Platform: macOS
Application: Arc Browser
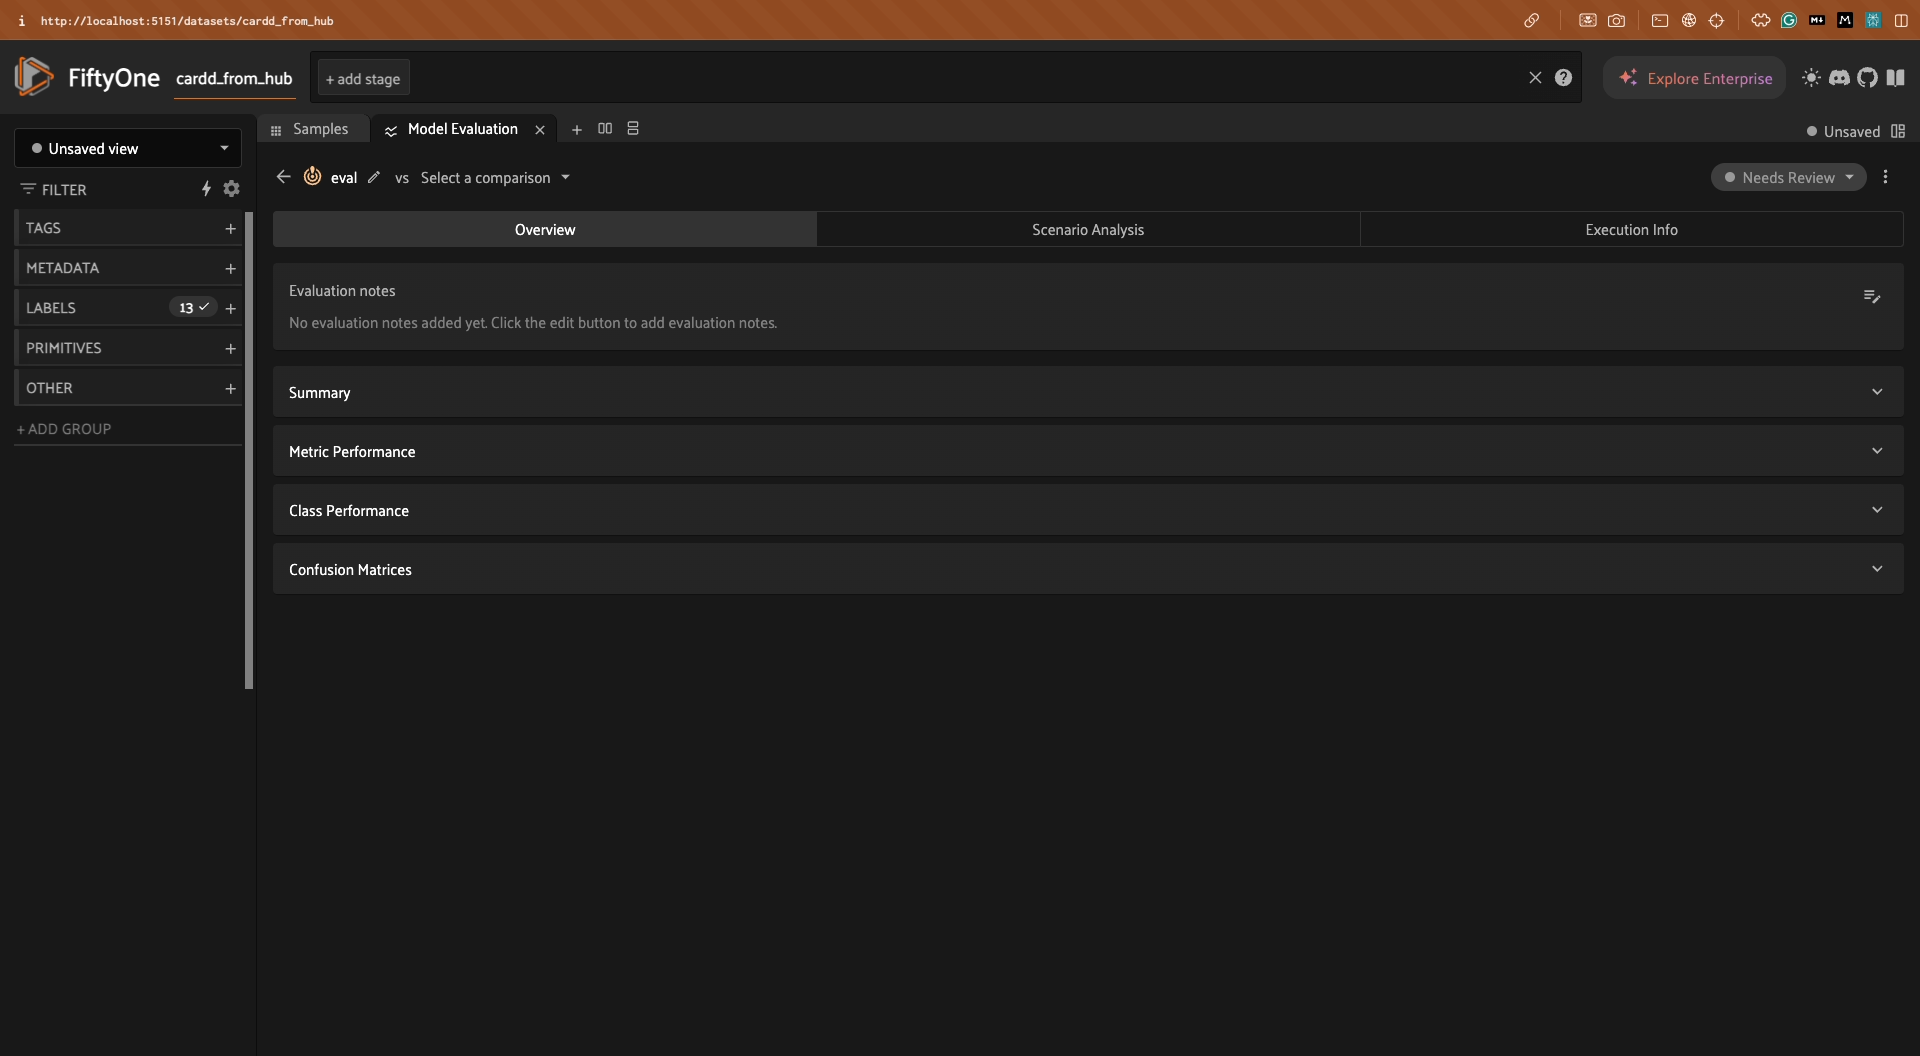
task_description: Switch to Execution Info tab in the Model Evaluation panel
action_type: click
element_info: Menu Item
steps_since_start: 1